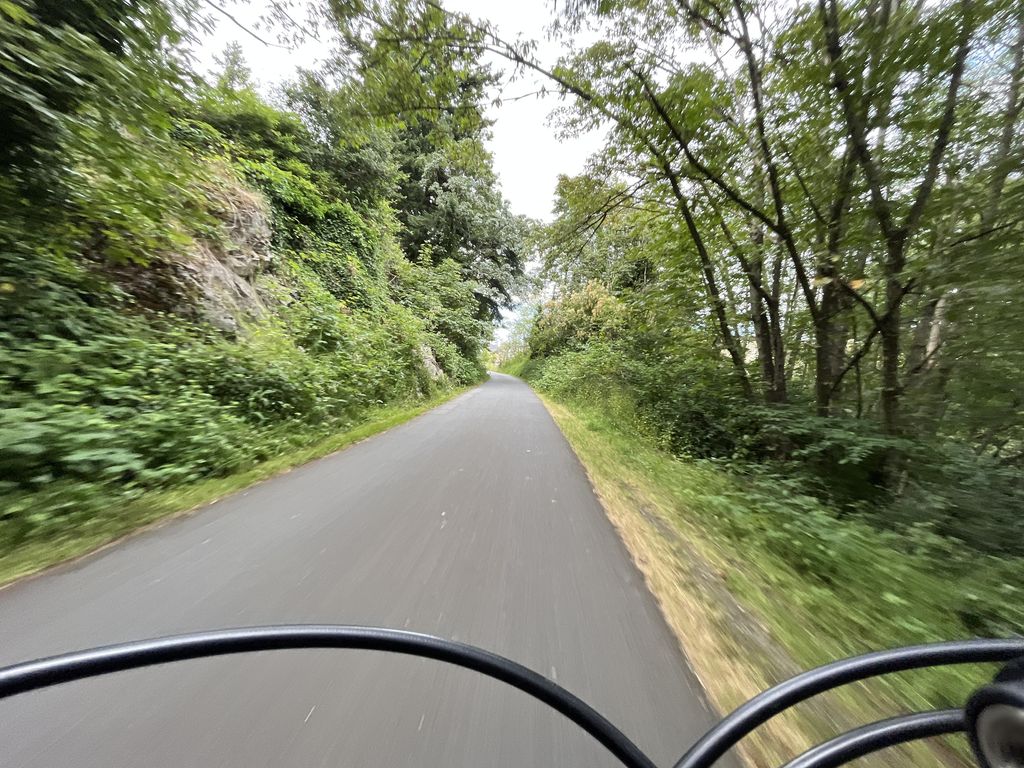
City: victoria